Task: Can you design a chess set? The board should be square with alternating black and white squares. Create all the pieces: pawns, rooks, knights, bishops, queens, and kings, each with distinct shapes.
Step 1675:
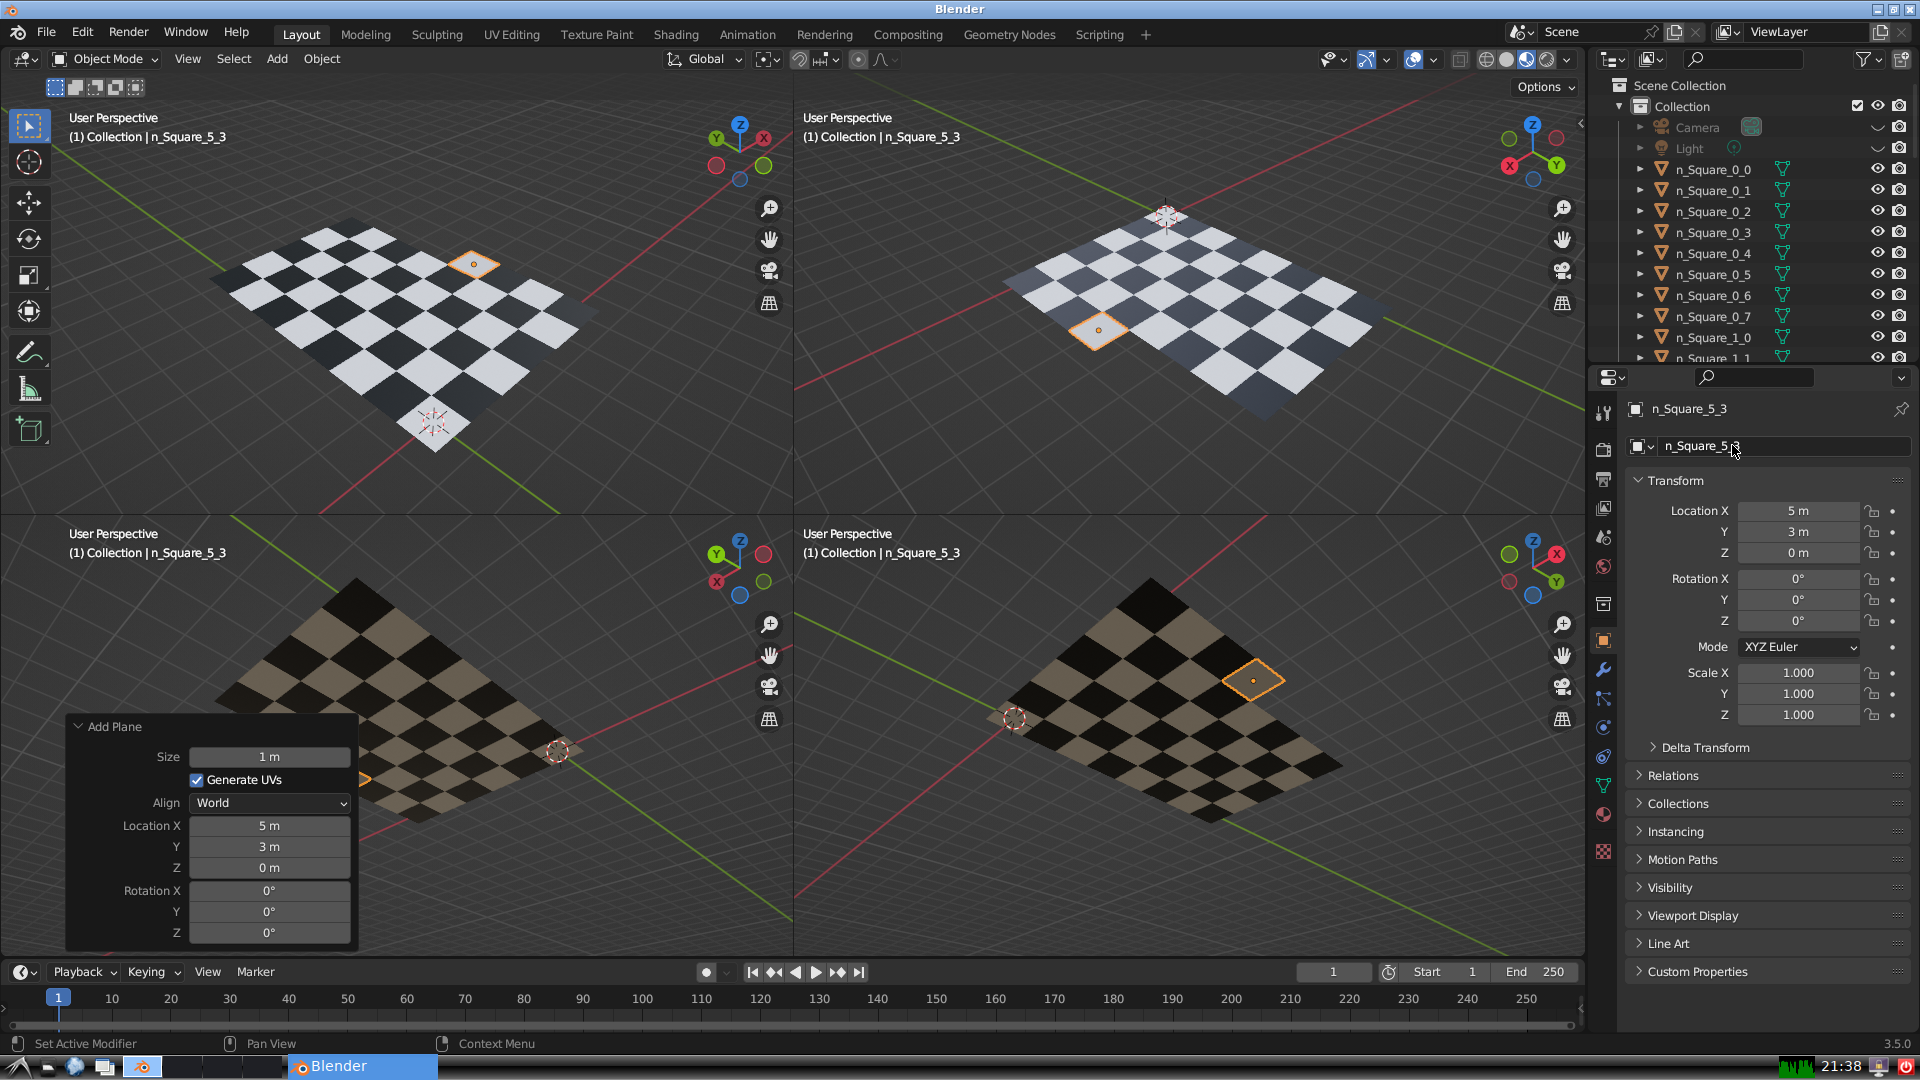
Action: {"mouse_move": [1603, 815]}